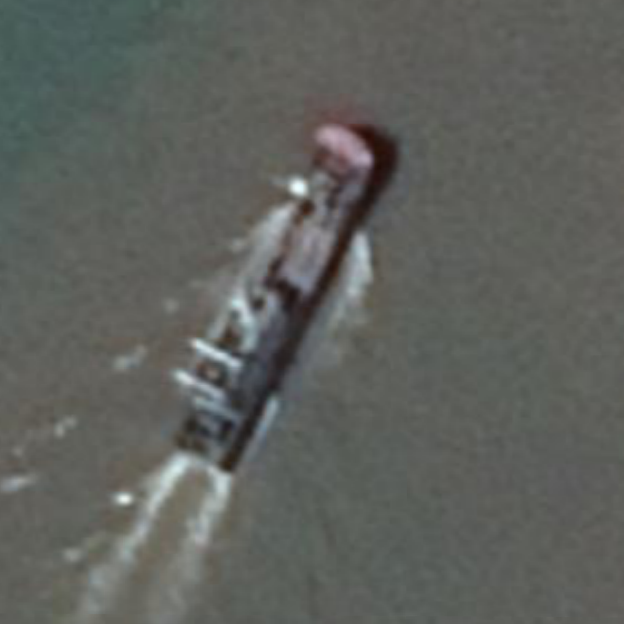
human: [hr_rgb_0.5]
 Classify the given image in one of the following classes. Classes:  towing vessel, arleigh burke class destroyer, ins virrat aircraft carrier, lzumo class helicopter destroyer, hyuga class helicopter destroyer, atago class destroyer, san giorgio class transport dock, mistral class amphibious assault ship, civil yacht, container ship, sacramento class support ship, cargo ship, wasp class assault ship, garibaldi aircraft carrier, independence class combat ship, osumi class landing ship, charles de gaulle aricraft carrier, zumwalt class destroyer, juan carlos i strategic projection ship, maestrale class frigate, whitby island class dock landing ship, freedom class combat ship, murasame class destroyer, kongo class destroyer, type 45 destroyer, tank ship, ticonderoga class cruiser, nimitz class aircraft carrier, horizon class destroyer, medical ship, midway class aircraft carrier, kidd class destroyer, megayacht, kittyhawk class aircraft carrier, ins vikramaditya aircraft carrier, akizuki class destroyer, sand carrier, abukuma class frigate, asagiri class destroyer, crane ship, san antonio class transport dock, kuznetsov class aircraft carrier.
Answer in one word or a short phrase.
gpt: Cargo ship